Question: We are making this template in our language, Persian, that is right-to-left (RTL). <URL>
Now, all parts are RTL, except that the submenu that opens to the right side,

Question: What changes should be made to <URL> of the template, so that submenu width will be the same as its menu width? Or: How can the submenu be made to open on the left side?
Be aware that am not talking about the text in the submenu (text is rtl now as you see in picture)
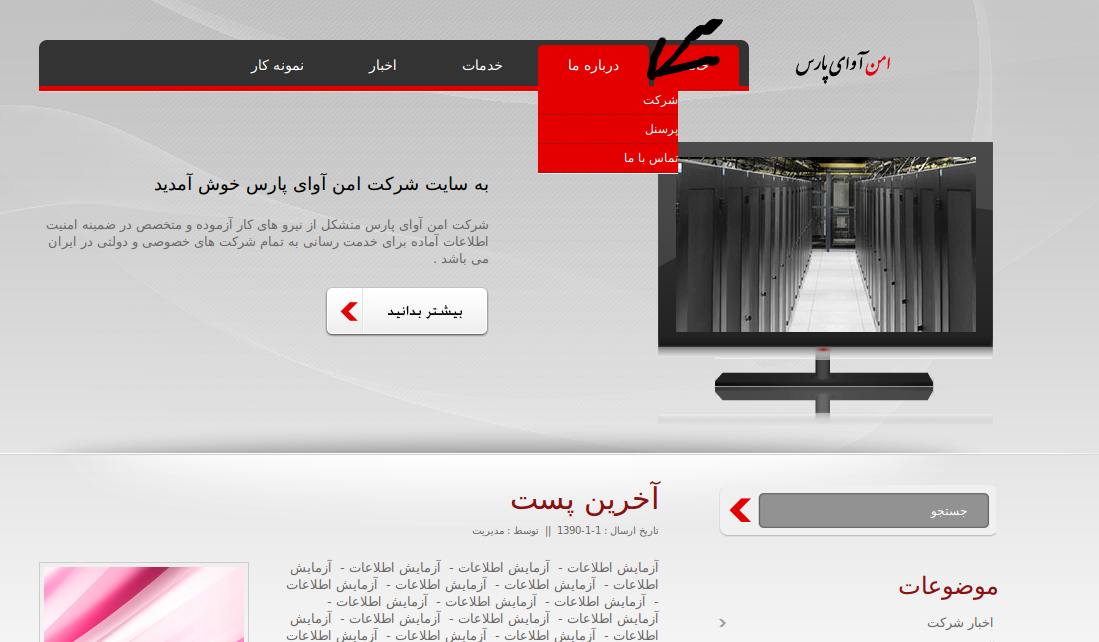
Answer: Ah, ok, I see now. The problem here is that with the particular component you are using, you cannot adjust it with only CSS. The reason why is that the Javascript completely rewrites your CSS for that portion of the menu every time a user hovers their mouse over it. You're going to have to do some adjustment inside the Javascript to solve this.
There are several ways to go about this, I'm only going to get into one of them.
One way to solve this is adjust how the menu is rewriting it's CSS on the fly for the submenu. In this case, you can have the Javascript write a negative value in for the "left:" CSS element attribute to have the submenu position itself to open as you're wanting. Note: With this solution, this may not work in older Internet Explorer browsers - I'm not sure if that's a concern here. However, it will work just fine in the modern browsers (at least the ones I've been poking about with).
Open up your copy of the ddsmoothmenu.js file, that's the little bugger that is causing all the problems here.
The change needs to be done in the
'''
$curobj.hover(function(e){..})
'''
function. Stay with me, I'll explain...
That function is calculating the starting left position of your submenu once the user positions their mouse over the main menu choice. Namely, this line here is the culprit:
'''
var menuleft=header.istopheader && setting.orientation!='v'? 0 : header._dimensions.w
'''
As you can see, it is returning a '0' for you, which means it will anchor the left side of the submenu, forcing it to spill out to the right like it does now.
However, fear not!
Since you need the submenu to anchor on the right side and spill out to the left instead, we simply need to change this from assuming '0' to a formula with a little intelligence behind it.
What we need, is for the Javascript to find the correct position to anchor the submenu on the right. We do this by helping the routing understand what the "right side" of the "header" element is.
To find this, we simply take the width of the header, remove from that the left offset of the a-href tag that actually contains the header text (this is in case of any margins that exist - which this has some set in the CSS) and then remove the actual width of the submenu UL tag itself. Now as a sidenote, I wish I didn't have to use something so imprecise as assuming the header is the first child, but... eh... sometimes you work with what you got.
So comment out the line I mentioned above, and put this line in instead:
'''
var menuleft=((header._dimensions.w-header.childNodes[0].offsetLeft)-header._dimensions.subulw);
'''
And from what I see, it should open out towards the left as you were needing it to do in the first place.
Hope this answer helps more than my previous one.